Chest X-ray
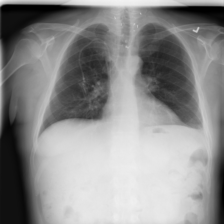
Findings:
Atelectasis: positive
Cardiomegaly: negative
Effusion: negative
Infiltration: negative
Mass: negative
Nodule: negative
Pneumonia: negative
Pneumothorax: negative
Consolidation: negative
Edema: negative
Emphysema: negative
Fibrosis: negative
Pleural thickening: negative
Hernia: negative